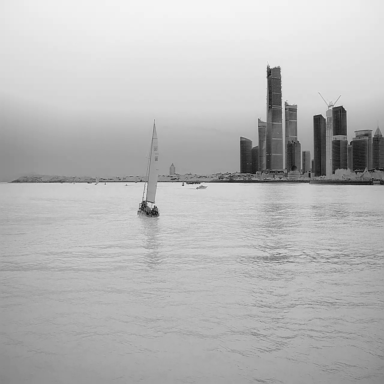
There is a container_ship in the infrared image.